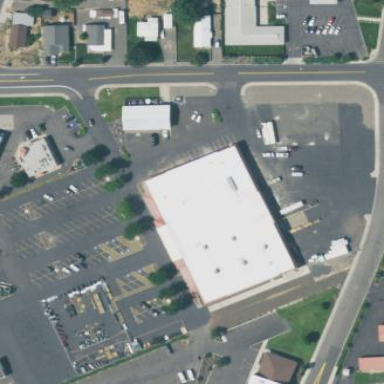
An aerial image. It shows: Supermarket building.